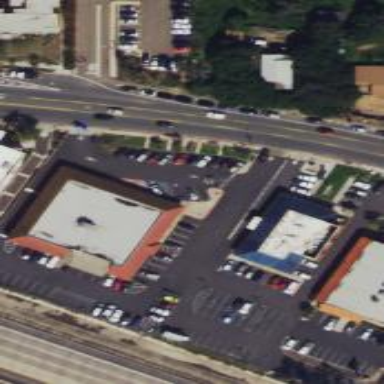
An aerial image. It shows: Building that serves as post office.